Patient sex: M
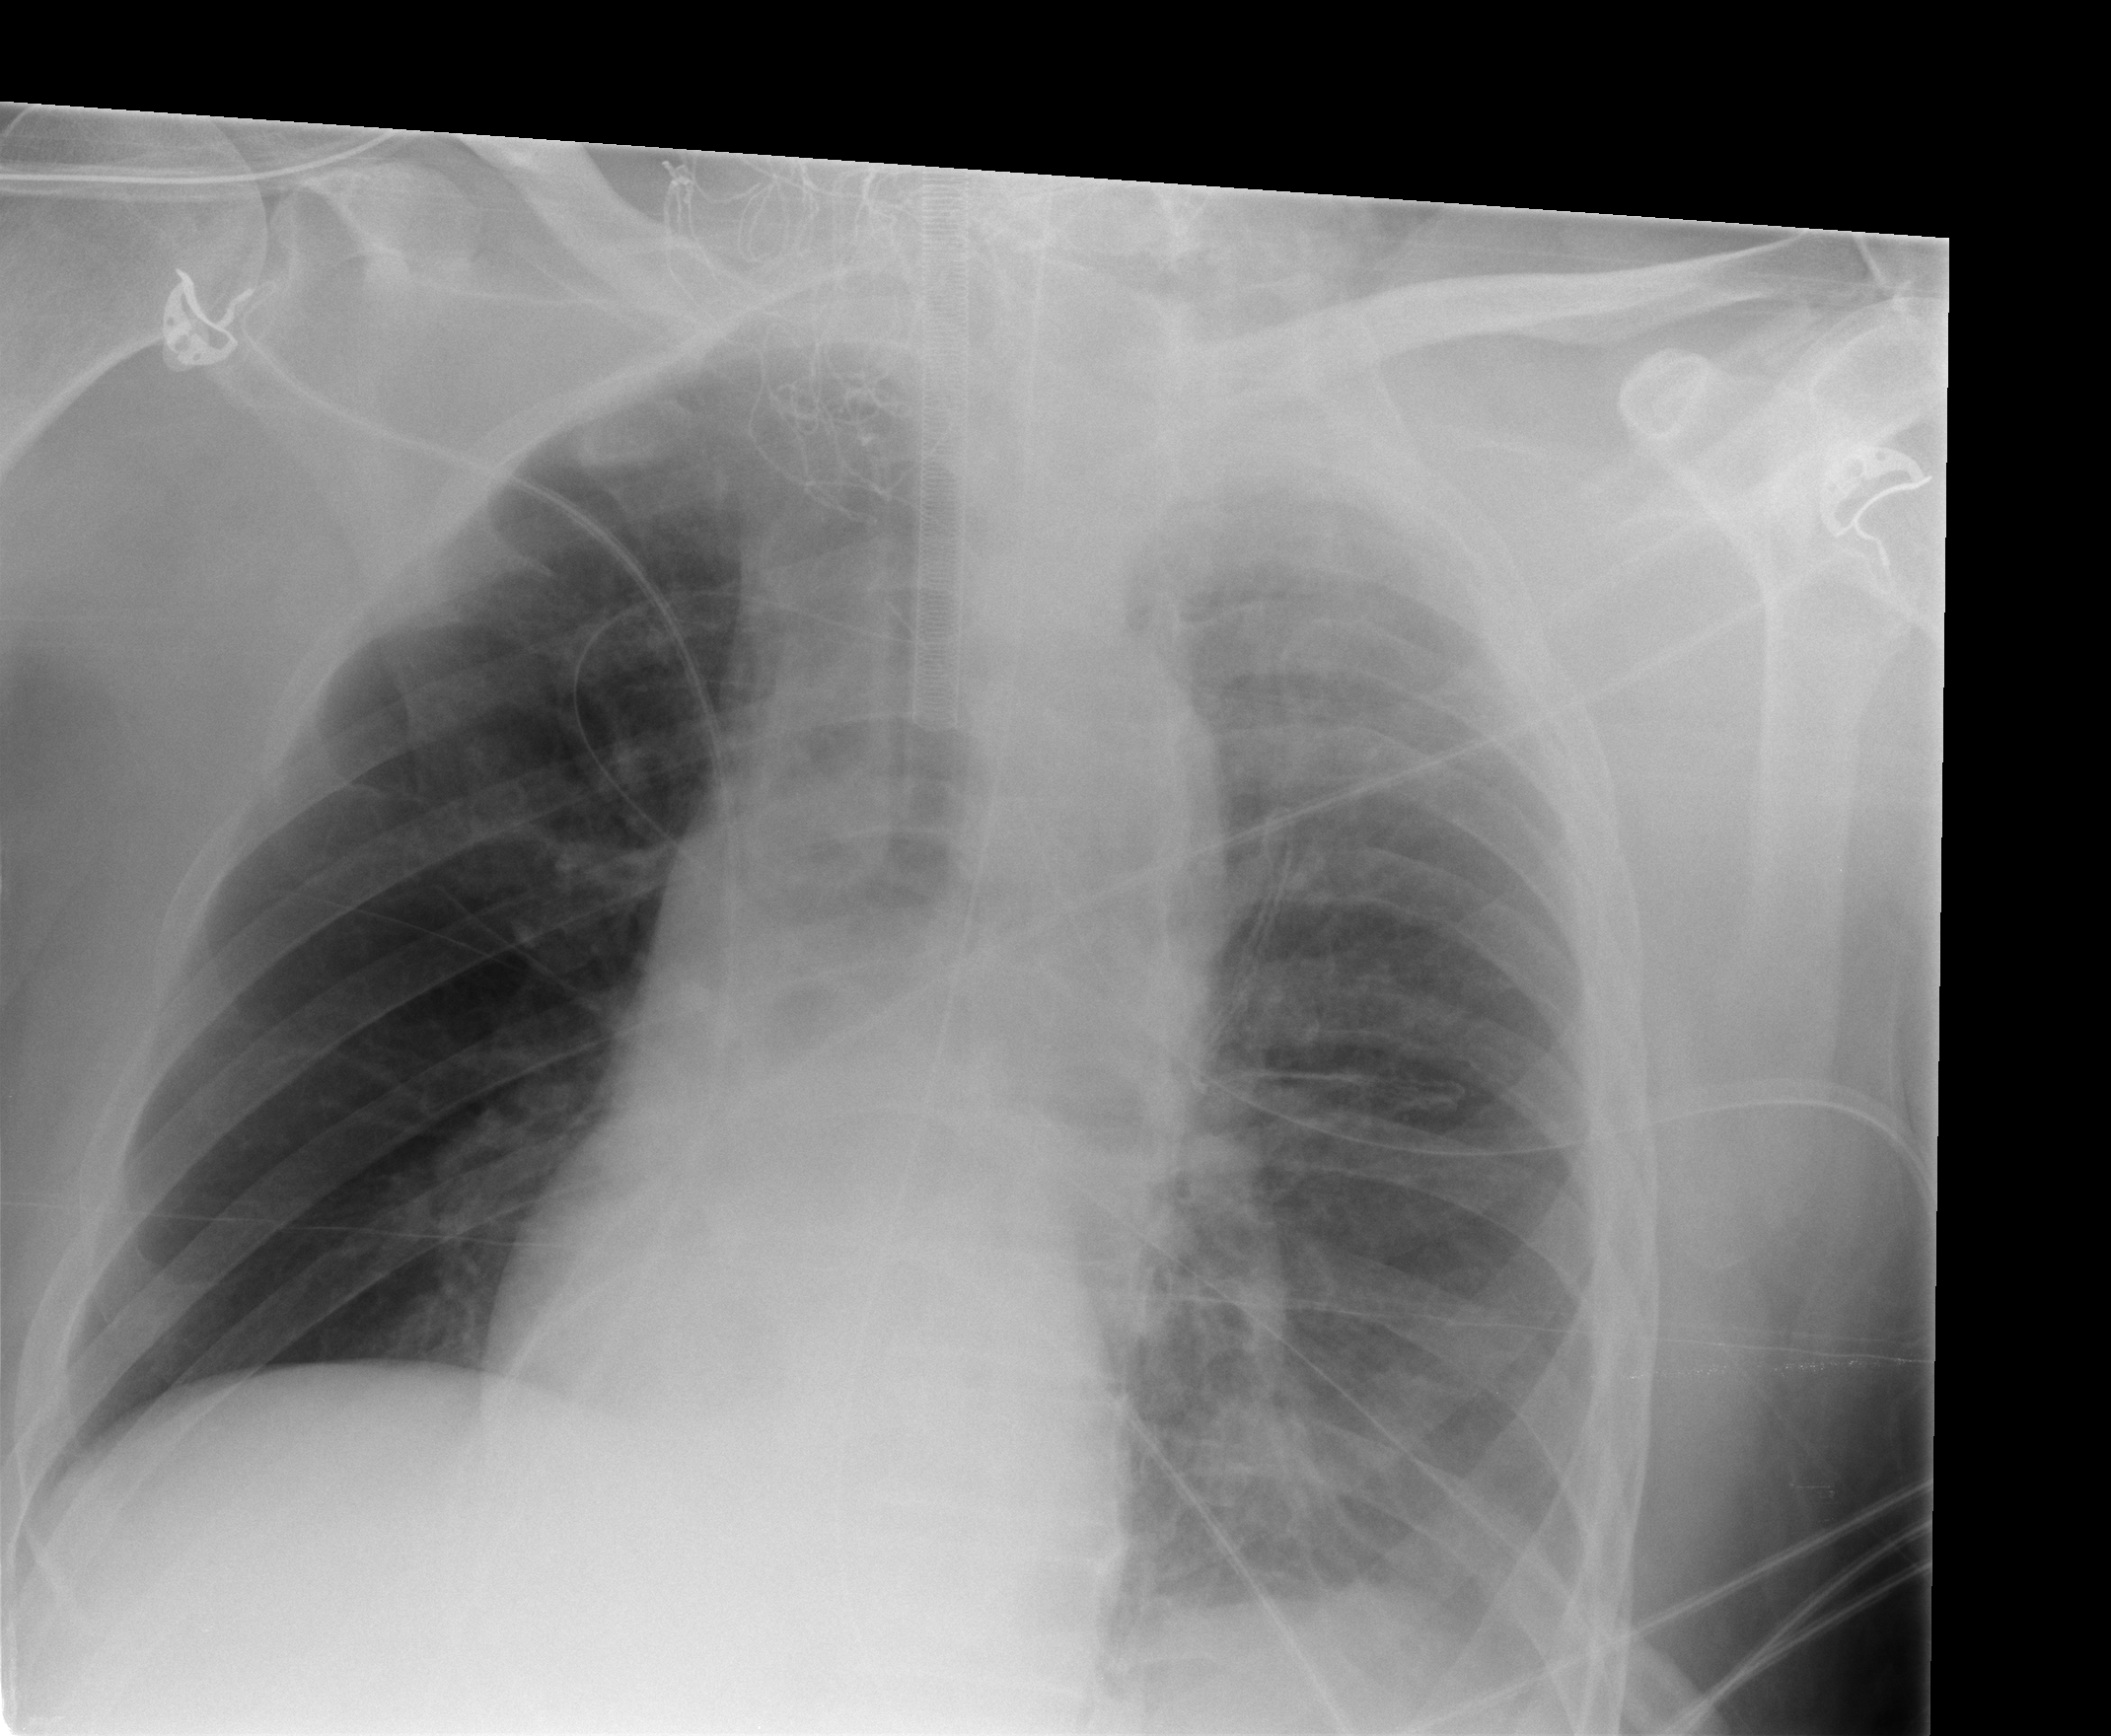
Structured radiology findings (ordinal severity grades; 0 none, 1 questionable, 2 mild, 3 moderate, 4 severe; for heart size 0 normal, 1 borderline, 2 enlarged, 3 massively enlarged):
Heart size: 0
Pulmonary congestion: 0
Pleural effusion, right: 0
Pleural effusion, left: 0
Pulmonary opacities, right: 0
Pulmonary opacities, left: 0
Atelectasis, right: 0
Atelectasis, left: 2